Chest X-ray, AP view. Patient: 72 years old, sex M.
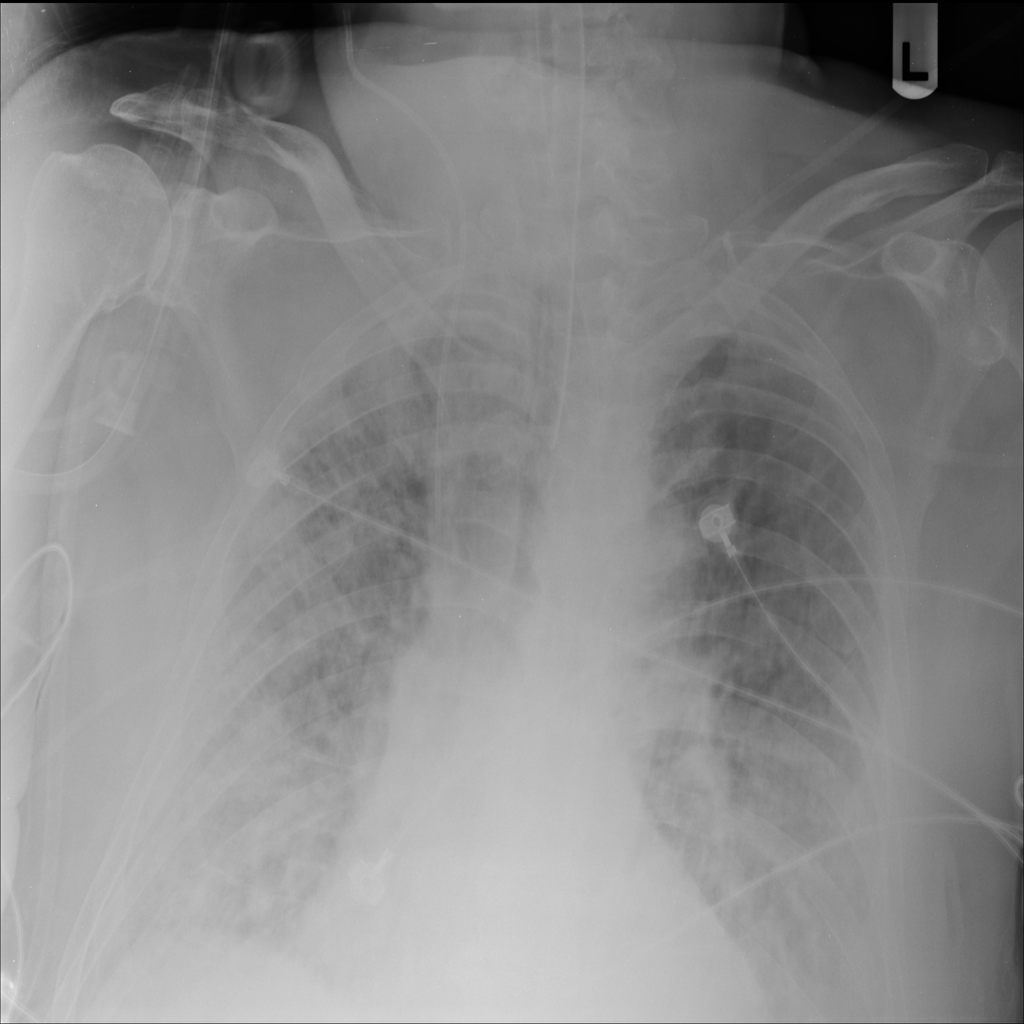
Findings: Consolidation